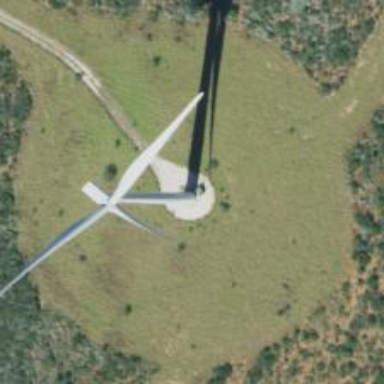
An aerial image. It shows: Wind generator powered by horizontal-axis wind turbine.